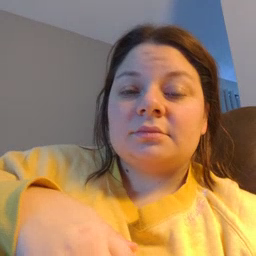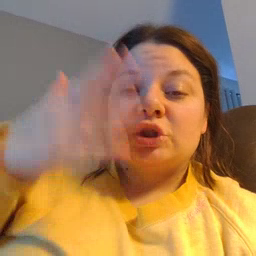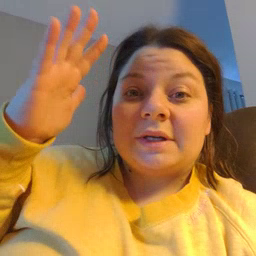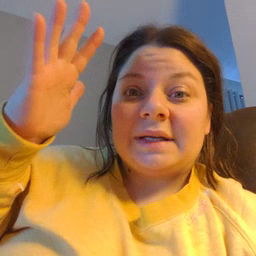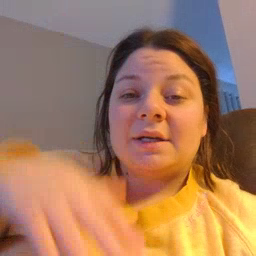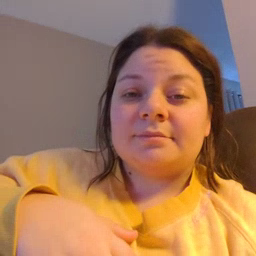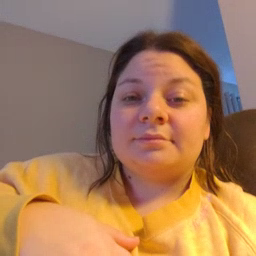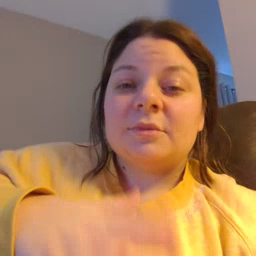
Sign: tree